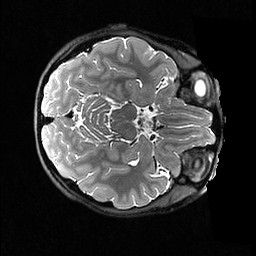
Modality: T2w
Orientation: axial
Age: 24
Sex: female
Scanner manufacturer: ge
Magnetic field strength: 3 T
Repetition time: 3.202 s
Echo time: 0.06199 s